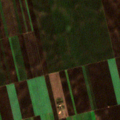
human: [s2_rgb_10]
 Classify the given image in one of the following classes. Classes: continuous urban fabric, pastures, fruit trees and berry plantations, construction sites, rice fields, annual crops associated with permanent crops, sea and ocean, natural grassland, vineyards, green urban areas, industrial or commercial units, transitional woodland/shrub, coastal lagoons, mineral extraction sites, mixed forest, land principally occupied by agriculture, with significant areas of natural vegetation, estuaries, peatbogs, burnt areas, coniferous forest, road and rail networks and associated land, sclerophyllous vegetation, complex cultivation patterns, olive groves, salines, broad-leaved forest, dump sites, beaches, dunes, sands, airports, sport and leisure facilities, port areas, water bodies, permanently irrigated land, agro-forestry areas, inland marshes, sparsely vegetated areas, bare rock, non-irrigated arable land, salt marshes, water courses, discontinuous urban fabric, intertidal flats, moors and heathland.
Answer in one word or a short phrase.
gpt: non-irrigated arable land